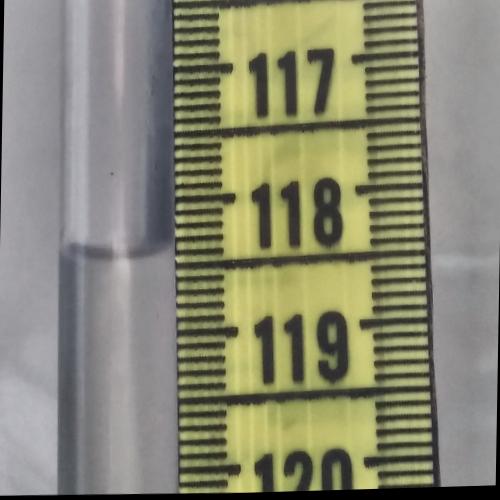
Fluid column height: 118.4 cm